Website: walmart
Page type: payment
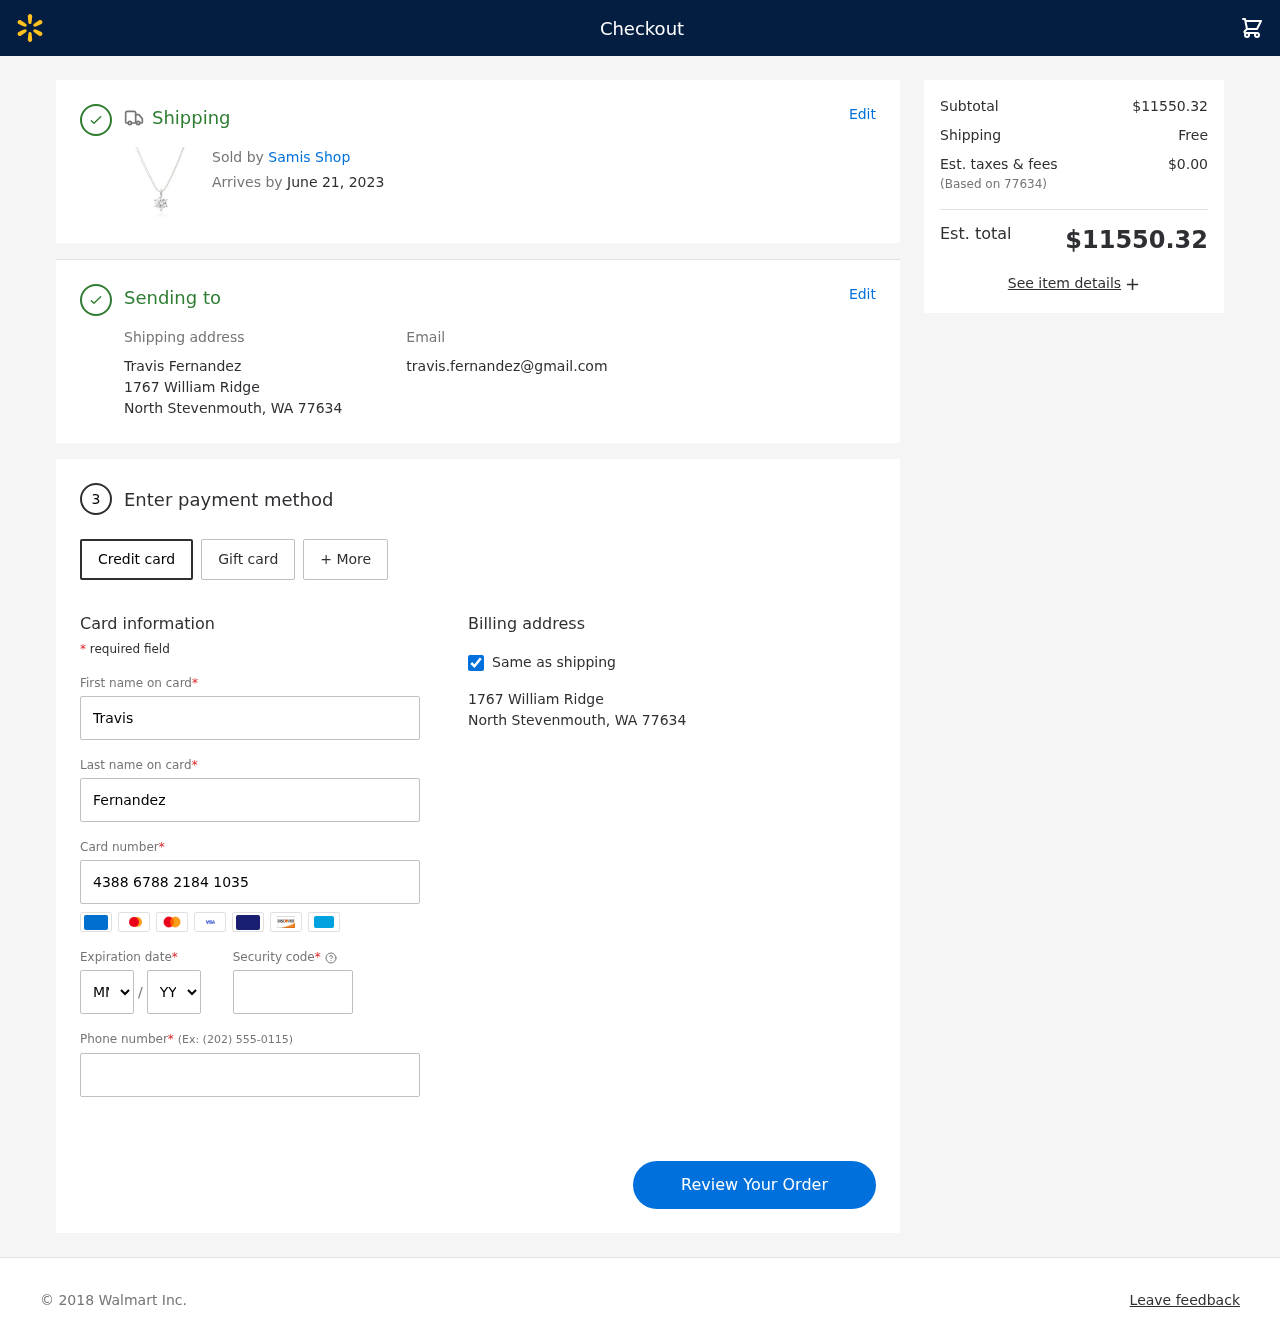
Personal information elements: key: PII_CARD_CVV
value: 372
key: PII_CARD_EXPIRY_MONTH
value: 03
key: PII_CARD_EXPIRY_YEAR
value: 30
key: PII_CARD_NUMBER
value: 4388 6788 2184 1035
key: PII_CITY_STATE_ZIP
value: North Stevenmouth, WA 77634
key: PII_EMAIL
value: travis.fernandez@gmail.com
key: PII_FIRSTNAME
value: Travis
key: PII_FULLNAME
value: Travis Fernandez
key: PII_LASTNAME
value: Fernandez
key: PII_PHONE
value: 2443504524
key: PII_POSTCODE
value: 77634
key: PII_STREET
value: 1767 William Ridge
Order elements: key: ORDER_DELIVERY_DATE
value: June 21, 2023
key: ORDER_SUBTOTAL
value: $11550.32
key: ORDER_SHIPPING_COST
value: Free
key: ORDER_TAX
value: $0.00
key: ORDER_TOTAL
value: $11550.32